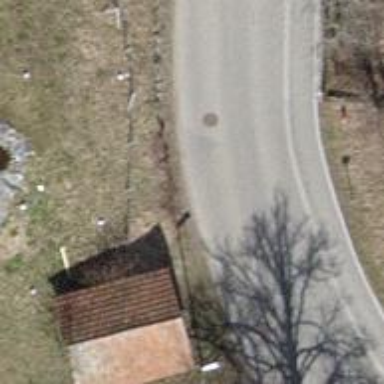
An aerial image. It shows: Asphalt road classified as tertiary.